三年级 · 算术
有一本相册, 把 234 张照片插到这本相册里, 每页可插 5 张照片, 共可插满多少页? 下图是联聪的坚式, 坚式中箭头所指的数表示的意思是（）。

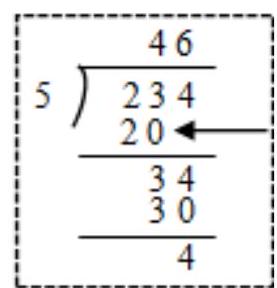
A. 先插掉 20 张
B. 先插掉 200 张
C. 先插满 20 页
D. 先插满 200 页
答案: B
解析: $\mathrm{B}$

【分析】 $234 \div 5$ 得数是共可插满多少页, 除数 5 是一位数, 先看被除数的前一位 $2,2<5$ 不够除, 除到被除数的十位上，商 4 就写在十位的上面（表示 40）, 先插满 40 页，商十位上的 $4 （$ 表示 40） $\times 5$ $=20 （$ 表示 200），先插掉 200 张，据此解答即可。

【详解】有一本相册, 把 234 张照片插到这本相册里, 每页可插 5 张照片, 共可插满多少页? 下图是聪聪的坚式, 坚式中箭头所指的数表示的意思是（先插掉 200 张）。

故答案为: $\mathrm{B}$

【点睛】熟悉除法的算理是解答此题的关键。